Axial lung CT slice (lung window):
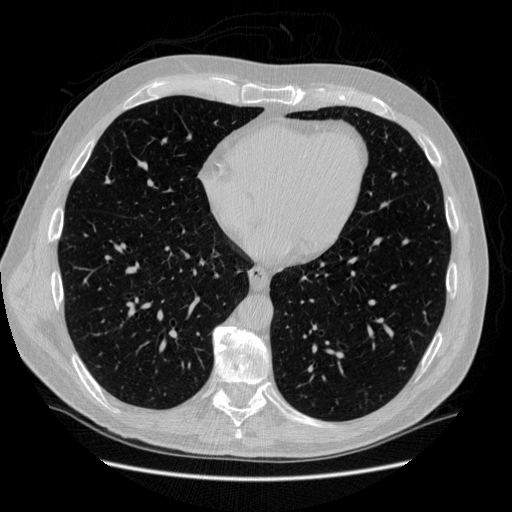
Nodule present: no